Question: I was writing a small application and when I tried to create an ImageIcon I always got an exception. The exception was caused by this line of code:
'''
prayerLevel.setIcon(new ImageIcon(getClass().getResource("/icons/icon_prayer.png")));
'''
Now within my program, the folder /icons/ does exist. I don't know if it makes the difference but the class file is within a package, where as the icons folder is within the project folder (when you would see the bin and src folder).
I have looked around for a bit and I couldn't find a solution that could help me solve the problem. Perhaps any of you guys could help?
Edit: someone asked for my folder hierarchy:

I know the class file is not in the same folder as the icons are, but I've made applications where I had to load files from a different folder and doing /folder/ always used to work.
Edit 2:
'''
System.out.println(getClass().getResource("/icons/icon_prayer.png") == null);
'''
Prints true.
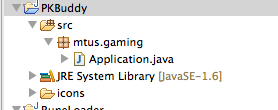
Answer: I believe the NPE is being thrown from the 'ImageIcon' constructor as 'getResource' is returning 'null'.
Try the following:
'''
getClass().getClassLoader().getResource("/icons/icon_prayer.png")
'''
Or:
'''
ClassLoader.getSystemResource("/icons/icon_prayer.png")
'''